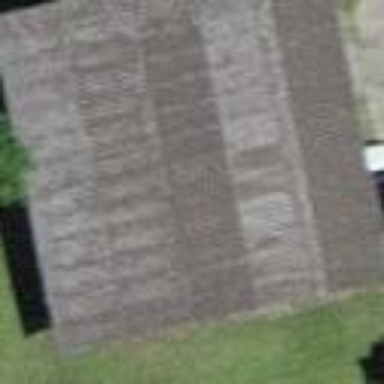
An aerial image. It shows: Barn.